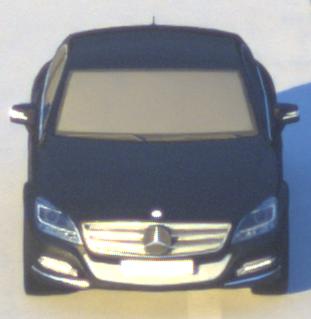
Make: Mercedes-Benz
Model: CLS Coupé 350
Detailed model: CLS-Class (218) Coupé
Model produced from: 2011/01
Model produced until: 2014/07
Doors: 4
Color: black
Road condition: dry road
Daytime: sunrise or sunset
Contrast: medium contrast